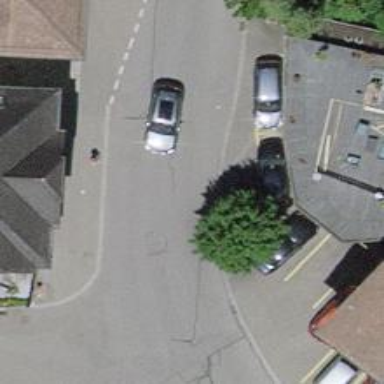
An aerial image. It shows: Living street.